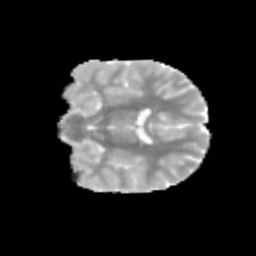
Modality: MD
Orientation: coronal
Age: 9
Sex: male
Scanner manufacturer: siemens
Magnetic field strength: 3 T
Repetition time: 3.8 s
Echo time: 0.07 s